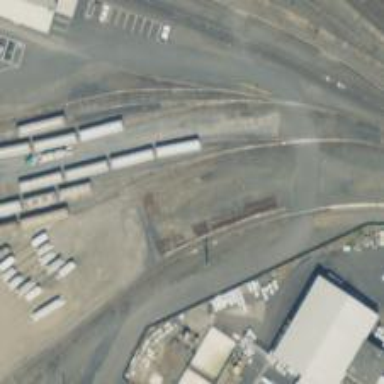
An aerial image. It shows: Railway yard used for servicing trains.